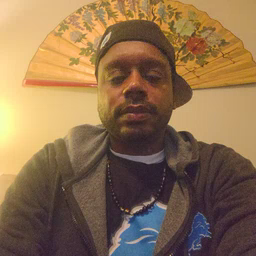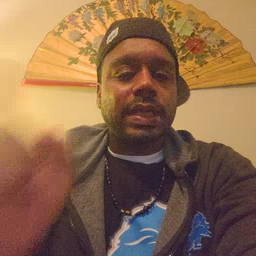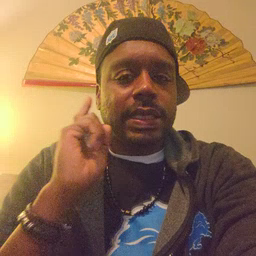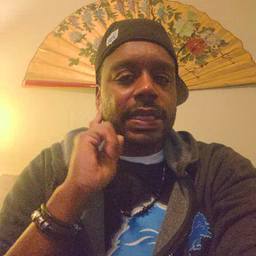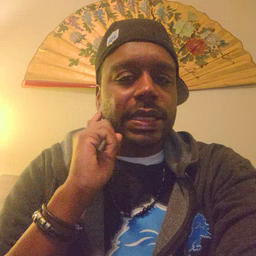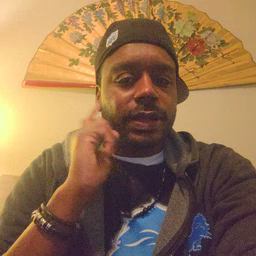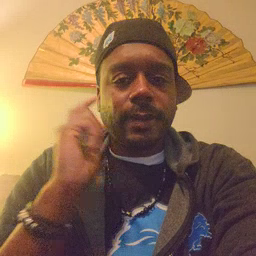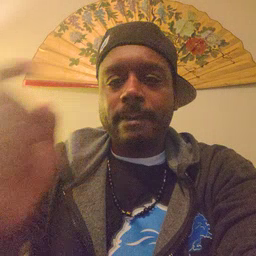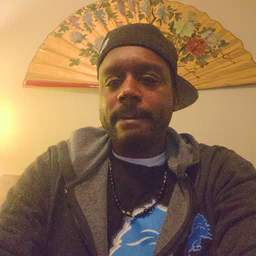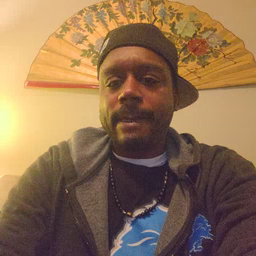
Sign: hear